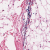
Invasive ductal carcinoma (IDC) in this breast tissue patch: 0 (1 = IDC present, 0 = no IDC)